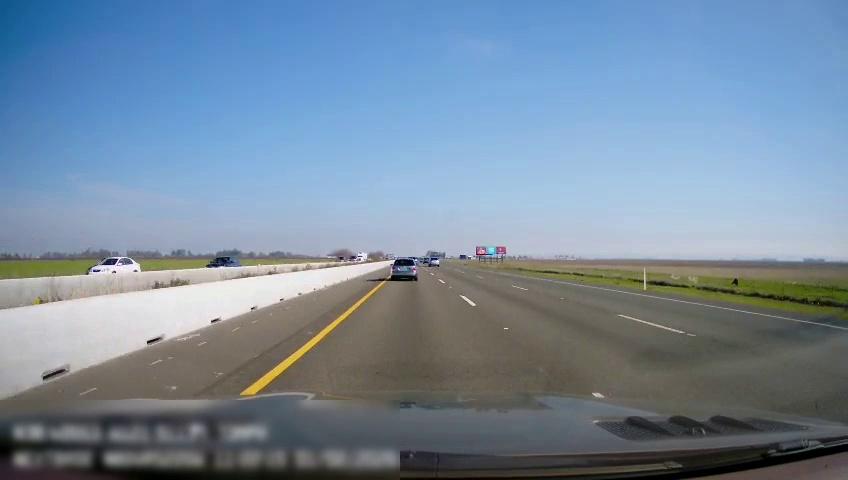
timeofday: Day
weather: Sunny
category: Drivable Space
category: Vehicles | Car
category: Vehicles | Car
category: Vehicles | Car
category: Vehicles | Car
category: Vehicles | Truck
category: Vehicles | Car
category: Vehicles | Car
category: Lanes | Current Lane
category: Lanes | Alternate Lane
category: Lanes | Current Lane
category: Lanes | Alternate Lane
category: Lanes | Alternate Lane